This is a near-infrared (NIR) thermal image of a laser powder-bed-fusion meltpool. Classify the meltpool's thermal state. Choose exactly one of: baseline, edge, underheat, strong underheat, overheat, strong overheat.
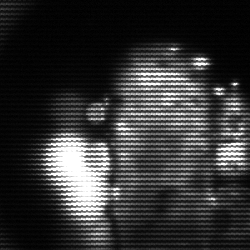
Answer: strong underheat